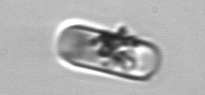
Label: Guinardia_delicatula